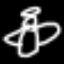
Label: angel